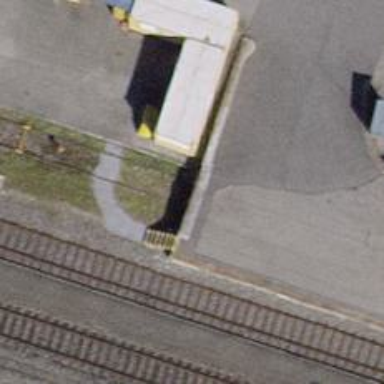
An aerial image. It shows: Railway buffer stop.